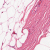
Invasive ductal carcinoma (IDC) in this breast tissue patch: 0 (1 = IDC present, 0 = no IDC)